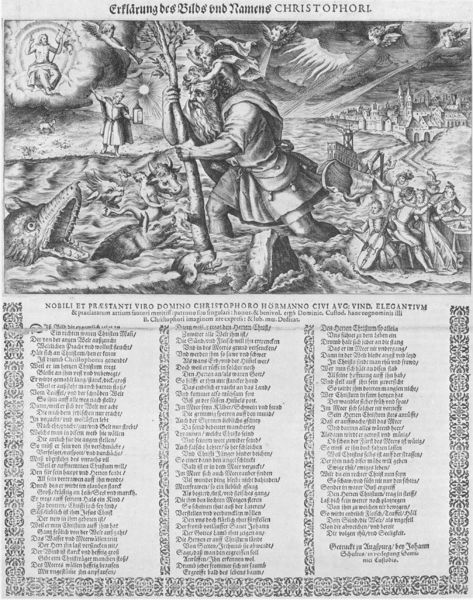
Titel: Erklärung des Bilds vnd Namens CHRISTOPHORI.
Künstler: Heinrich d.J. Vogtherr
Standort: Wolfenbüttel
Institution: Herzog August Bibliothek
Schlagwörter: baum, dunkel, felsen, gewitter, gott, himmel, kampf, mann, meer, wasser, weiß, wolf, wolken, fluss, menschen, see, stadt, ufer, grau, hell, laterne, licht, mund, schwarz, stützen, szene, haus, schloss, tier, tiere, leute, menge, ornament, alt, bart, arme, bibel, falten, geschichte, mensch, rahmen, tragen, vollbart, bild, ast, baumstamm, ferne, hügel, stamm, kirche, sonne, figur, gewand, drei, kind, blatt, gebeugt, schulter, rund, stock, engel, schrift, strand, wellen, man, stab, laufen, schwer, tragenr, dorf, grafik, graphik, spalten, rand, brausen, fluten, sturm, wogen, bordüre, muskeln, inschrift, zahlen, ornamente, robe, deutsch, knie, grass, name, moses, buch, strahlen, druck, schwarzweiss, druckgrafik, radierung, stich, titel, seite, gefahr, illustration, text, überschrift, schlange, allegorie, buchseite, schein, fisch, zähne, eiss, christus, jesus, blitz, maul, sage, gedicht, heiliger, absätze, wal, taufe, kupferstich, welt, stemmen, petrus, unwesen, ungeheuer, verse, weise, drachen, flugblatt, fische, mäander, erklärung, geist, monster, untier, gegenstände, gebaude, jesuskind, jordan, mandorla, erzählung, speien, gottvater, buchmalerei, seeungeheuer, spalte, majuskel, epos, seriendruck, getier, weltenrichter, tuh, wirrwarr, christuskind, christopherus, christophorus, riese, bildneschreibung, flß, shcwarzw, singe, stocks, tab, tohuwabohu, neptun, überqueren, rachen, christopheros, alte schrift, reim, jeus, bebilderung, ungläubige, 3, vhristus, hierony, baar, christphorus